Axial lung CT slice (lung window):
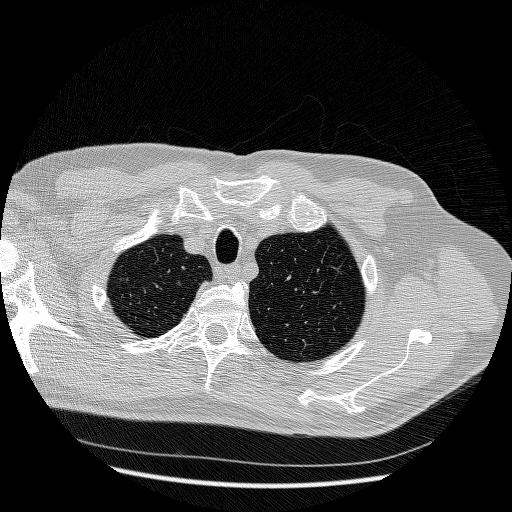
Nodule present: yes
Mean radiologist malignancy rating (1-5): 2